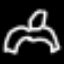
Label: frog